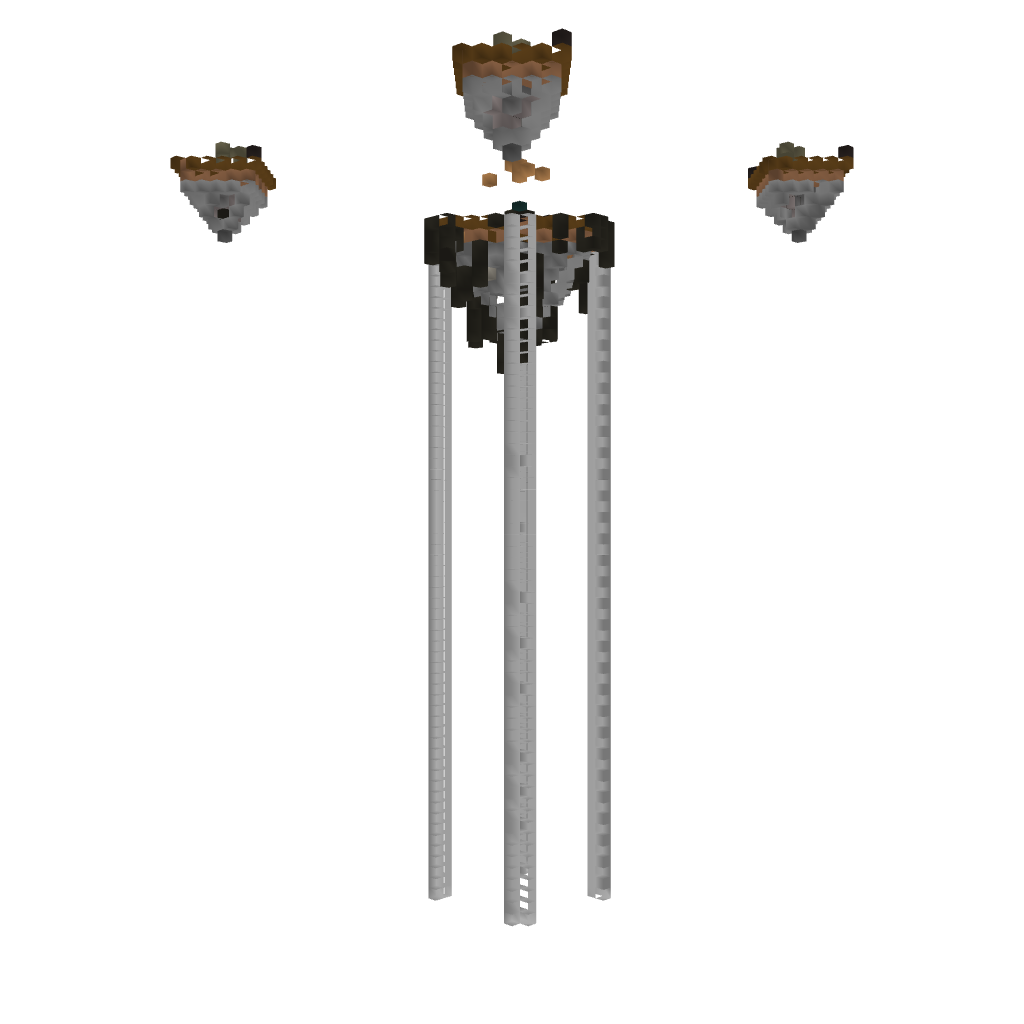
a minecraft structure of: SkyWars 4/4